Question: I seem to be having a bit of an issue understanding <URL> Perlin Noise article. I need some help understanding how calculating the pseudorandom gradients for each bounding point works. The author gives the function:
'''
g(xgrid, ygrid) = (gx, gy)
'''
Then he gives the image:

I understand the rest of the article, but I have no idea how he generates these random gradients from each bounding point. Assistance would be greatly appreciated. Thanks!
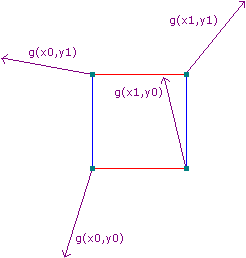
Answer: > but I have no idea how he generates these random gradients from each bounding point.
From the article, it uses a pseudorandom number generator with always the same seed, and calculates it always on the same grid, so that
> we mean that g has the of randomness, but with the important consideration
that it always returns the same gradient for the same grid point, every time it's
calculated. It's also important that every direction has an equal chance of being
picked.
So probably it does something like
'''
srand(CONSTANT_VALUE);
for (y = 0; y < GridHeight; y++)
{
for (x = 0; x < GridWidth; x++)
{
r1 = rand();
r2 = rand();
gradient[y][x] = some_function(r1, r2);
}
}
'''
so that in each point the gradient is pseudorandom, it is always the same for the same x and y, and is distributed evenly. It then accesses the matrix 'gradient' to run the rest of the calculations.